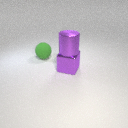
large purple metal cube below large purple metal cylinder